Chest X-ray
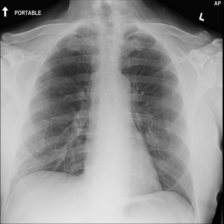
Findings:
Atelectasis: negative
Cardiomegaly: negative
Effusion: negative
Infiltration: negative
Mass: negative
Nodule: negative
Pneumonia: negative
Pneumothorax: negative
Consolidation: negative
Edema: negative
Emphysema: negative
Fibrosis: negative
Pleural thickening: negative
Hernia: negative